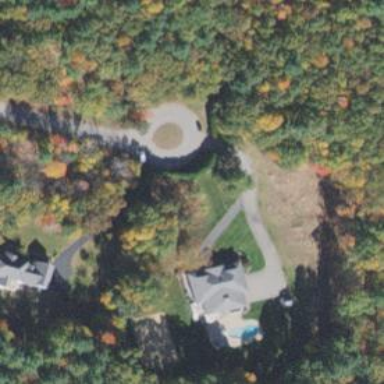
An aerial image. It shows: Driveway leading to service road.